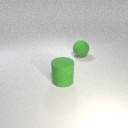
large green rubber sphere to the right of large green rubber cylinder